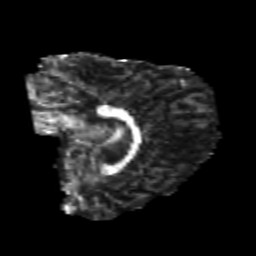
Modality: FA
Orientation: sagittal
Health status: healthy
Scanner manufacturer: philips
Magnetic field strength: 3 T
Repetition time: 6.964 s
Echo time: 0.092 s